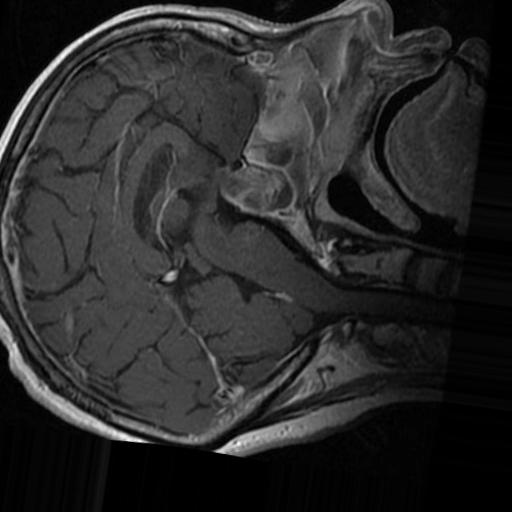
Label: brain_tumor